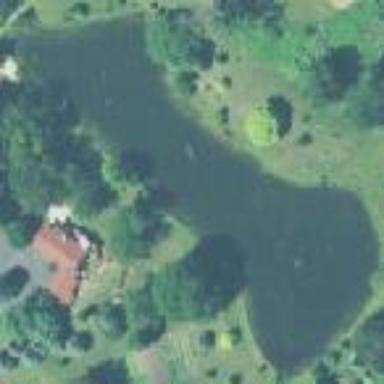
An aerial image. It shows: Pond with natural water.